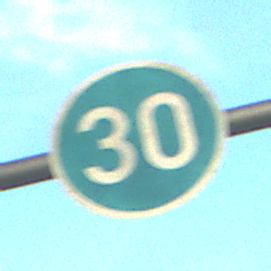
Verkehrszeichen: VorgeschriebeneMindestgeschwindigkeit
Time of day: SunriseSunset
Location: Outdoor (Nature)
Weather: PartlyCloudy
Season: NotSpecified
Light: Natural